Question: In this loop I call 'toString()' method on svg tag's childs. But every time I get Segmentation fault in the first iteration.
'''
std::list<Tag*> children;
std::string TagSvg::toString() const{
if(this->getChildren().empty()) return "<svg/>";
std::string temp="";
temp+="<svg>
";
for(std::list<Tag*>::const_iterator it=this->getChildren().begin(); it != this->getChildren().end(); ++it){
temp+=(*it)->toString();
}
temp+="</svg>
";
return temp;
}
std::list<Tag*> Tag::getChildren() const{
return children;
}
'''
As you can see in this image, SVG Tag has childs, it should call 'toString()' on TagG in first iteration, but it doesn't even set iterator correctly as you can see, because TagG has 2 childs and that dereferenced iterator has 0 childs and weird attributes. Could someone show me what I got wrong? Thanks!

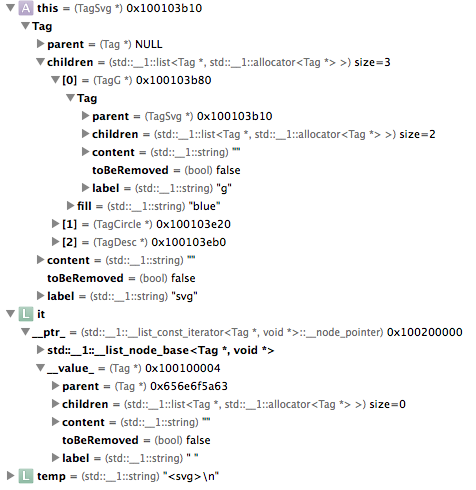
Answer: probably your function 'getChildren' returns by value and then
'''
std::list<Tag*>::const_iterator it=this->getChildren().begin();
'''
and
'''
it != this->getChildren().end();
'''
points to the and the of From your edit it is clear this is exactly this case, so please do a change:
'''
std::list<Tag*>& Tag::getChildren() const{
return children;
}
'''
or do it like:
'''
std::list<Tag*> children = this->getChildren(); //now you ensure you work on
//a single and the same container
for(std::list<Tag*>::const_iterator it=children.begin();
it != this->children.end(); ++it){
temp+=(*it)->toString();
}
'''